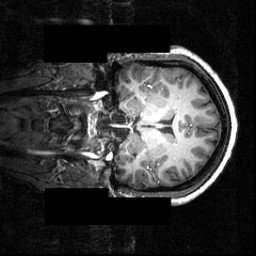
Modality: T1w
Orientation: coronal
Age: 24
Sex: female
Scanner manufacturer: siemens
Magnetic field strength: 3.951 T
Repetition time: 1.5 s
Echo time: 0.00335 s